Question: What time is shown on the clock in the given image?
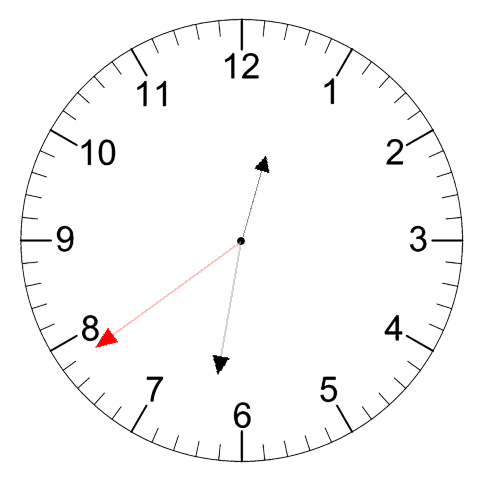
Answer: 12:31:39